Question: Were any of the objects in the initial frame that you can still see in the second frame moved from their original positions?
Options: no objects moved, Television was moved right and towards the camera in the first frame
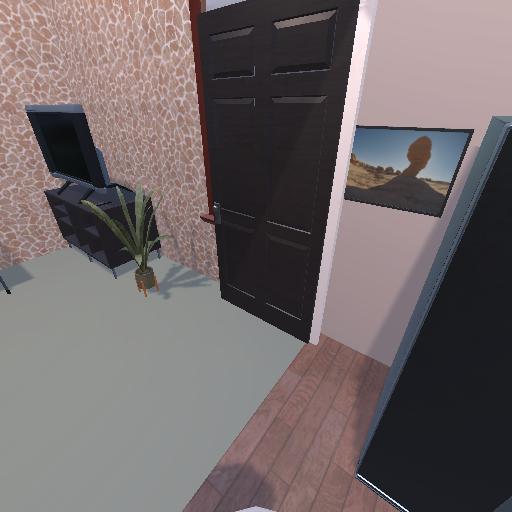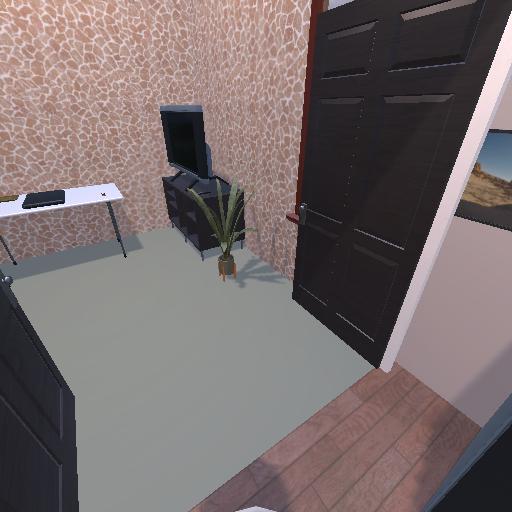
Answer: no objects moved